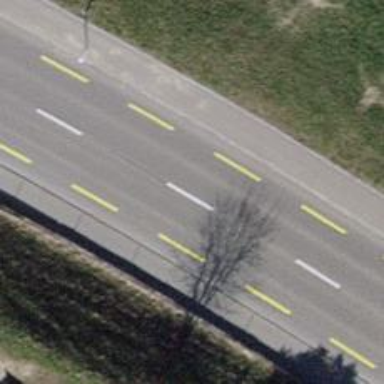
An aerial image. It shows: Primary highway with asphalt surface. There is soft lane for cyclists.